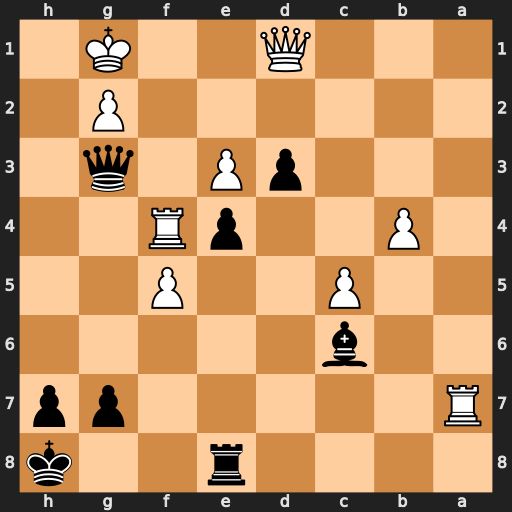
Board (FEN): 4r2k/R5pp/2b5/2P2P2/1P2pR2/3pP1q1/6P1/3Q2K1
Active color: b
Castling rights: -
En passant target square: -
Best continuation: Qxe3+ Rf2 Qg5 f6 gxf6